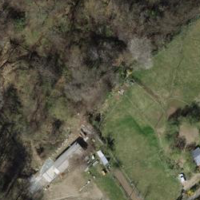
EUNIS habitat code: 53
Species observed at this site:
Pittosporum tobira